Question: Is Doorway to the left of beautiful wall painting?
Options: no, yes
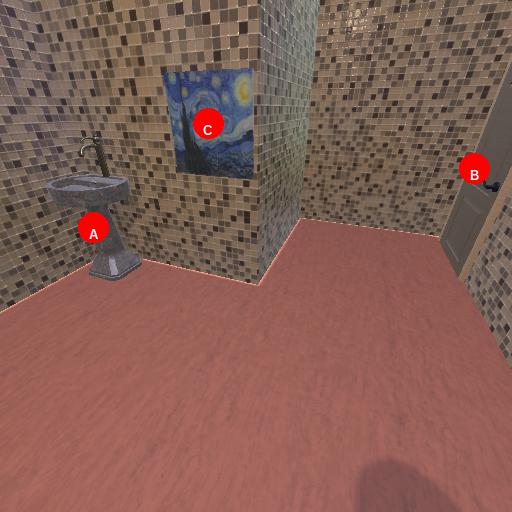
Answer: no